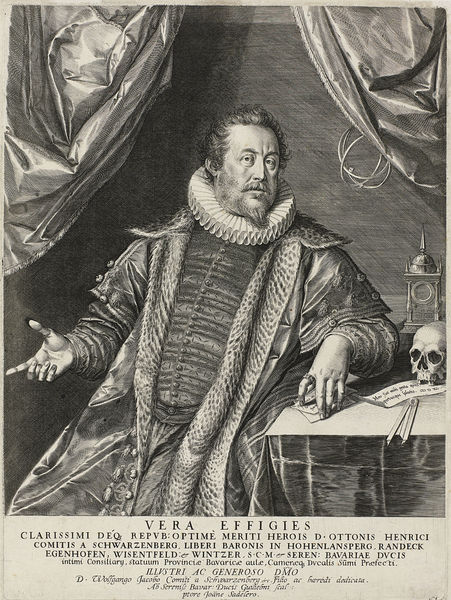
Titel: Portret van Otto Heinrich van Schwartzenberg in memoriam
Künstler: Johann (I) Sadeler
Standort: Amsterdam
Institution: Rijksmuseum
Schlagwörter: hand, mann, finger, grau, lampe, laterne, mund, nase, tisch, zeichnung, bart, augen, barock, kleidung, kragen, pelz, schädel, halskrause, herr, hände, porträt, tischdecke, vorhang, gewand, haare, mantel, seide, schrift, grafik, karten, uhr, bauch, knöpfe, ring, vanitas, radierung, text, otto, totenkopf, brief, vera, schriftrolle, kupferstich, heinrich, schriftband, zirkel, sanduhr, sechzehntes jahrhundert, effigies, ver, vera effigies